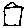
Label: house